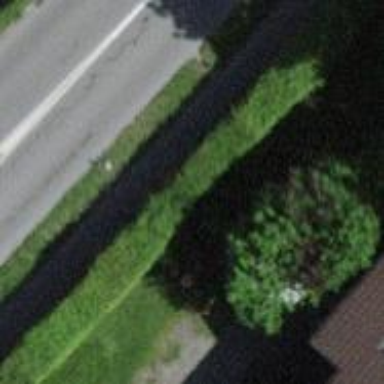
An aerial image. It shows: Asphalt footway.